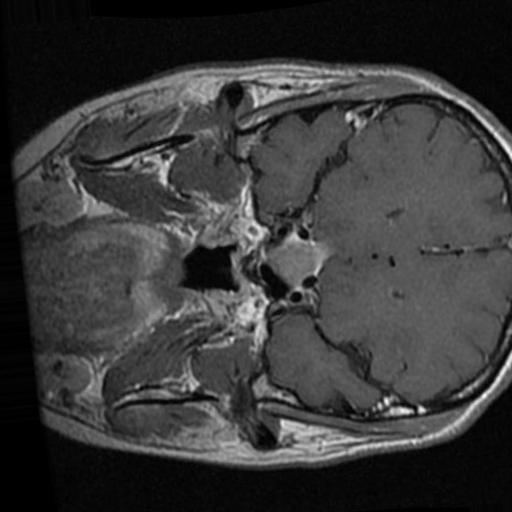
Label: brain_tumor